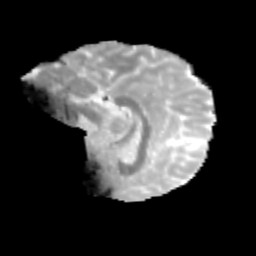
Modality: MD
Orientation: sagittal
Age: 13
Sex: female
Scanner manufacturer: siemens
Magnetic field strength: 3 T
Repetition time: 3.8 s
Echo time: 0.07 s